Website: apple
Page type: address-validator
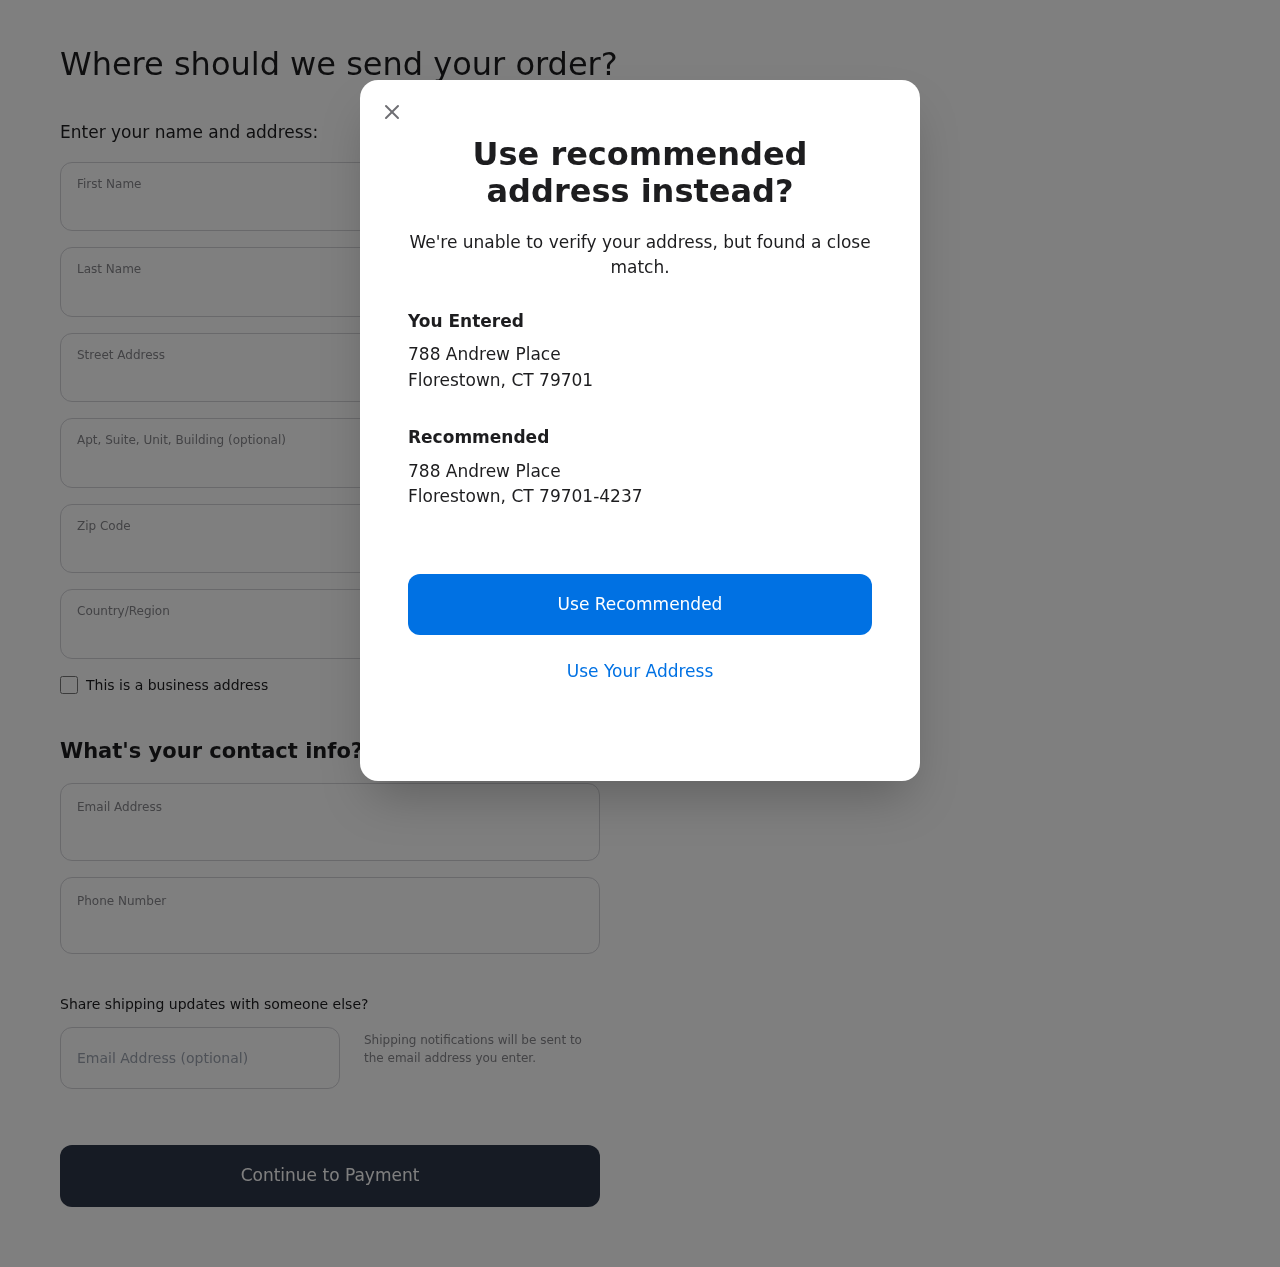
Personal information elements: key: PII_CITY
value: Florestown
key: PII_COUNTRY
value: United States
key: PII_EMAIL
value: laura.davies@gmail.com
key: PII_FIRSTNAME
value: Laura
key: PII_GIFT_EMAIL
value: tammyhayes@yahoo.com
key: PII_LASTNAME
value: Davies
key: PII_PHONE
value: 4492057645
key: PII_POSTCODE
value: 79701
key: PII_POSTCODE_FULL
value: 79701-4237
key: PII_STATE_ABBR
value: CT
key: PII_STREET
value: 788 Andrew Place
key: PII_CITY2
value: Florestown
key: PII_STATE_ABBR2
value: CT